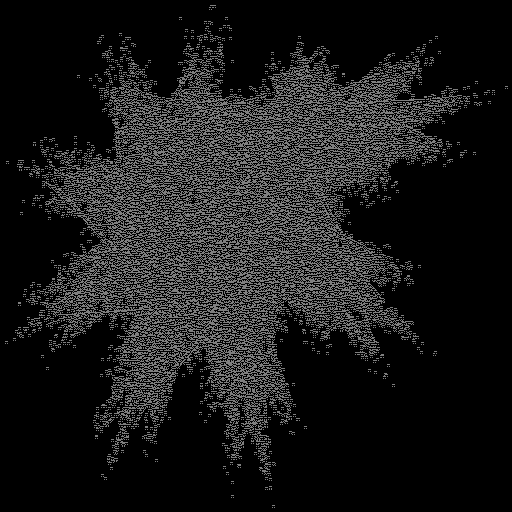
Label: involucre